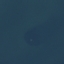
Land use / land cover class: SeaLake